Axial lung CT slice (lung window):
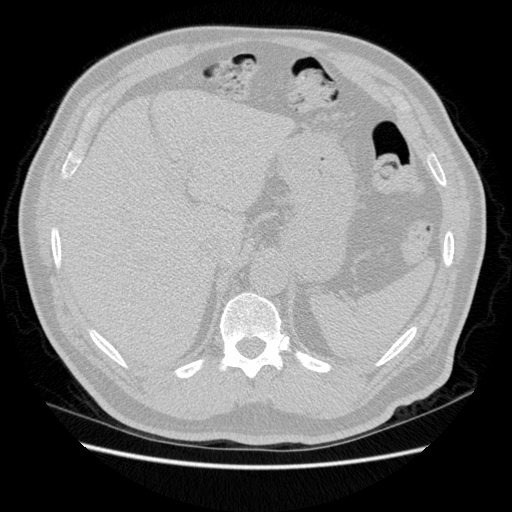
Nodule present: no